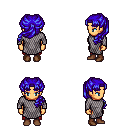
a pixel art fantasy rpg character, female body template, human, tanned skin, chain mail, red pants, blue princess hairstyle, brown shoes, four views (front, back, left, right), 2x2 character sprite sheet, small pixel art, hard edges, no anti-aliasing